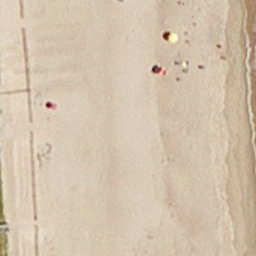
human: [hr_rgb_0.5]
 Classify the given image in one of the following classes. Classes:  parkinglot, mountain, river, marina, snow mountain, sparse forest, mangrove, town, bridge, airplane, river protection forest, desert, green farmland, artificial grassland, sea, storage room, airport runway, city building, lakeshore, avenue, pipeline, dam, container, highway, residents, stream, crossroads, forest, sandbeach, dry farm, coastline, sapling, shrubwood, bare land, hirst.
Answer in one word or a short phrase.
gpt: sandbeach